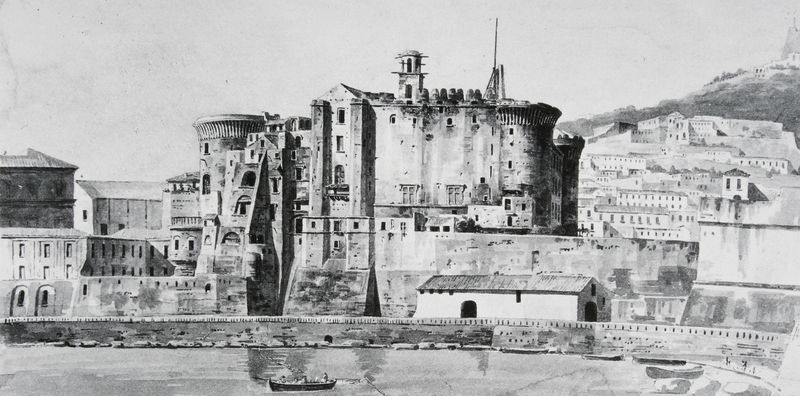
Titel: Ansicht des Castello Nuovo in Neapel
Künstler: Friedrich von Gärtner
Standort: München
Institution: Architekturmuseum der Technischen Universität
Schlagwörter: berg, dunkel, gemälde, himmel, meer, schatten, wasser, weiß, aquarell, fluss, landschaft, menschen, see, stadt, ufer, fenster, frankreich, grau, hell, hintergrund, licht, schwarz, skizze, säulen, zeichnung, dach, gebäude, haus, schloss, wiese, alt, wand, architektur, mensch, stein, steine, bach, ferne, häuser, hügel, natur, spiegelung, brücke, gewässer, kanal, kirche, rauch, wald, anhöhe, boot, boote, kahn, ruder, rund, turm, küste, schiff, strand, ansicht, bogen, fassade, italien, ort, vedute, venedig, abhang, berge, hang, dorf, dächer, giebel, mauer, grafik, graphik, massiv, pilaster, hafen, kähne, rundbogen, kai, kaimauer, dampf, ruderboot, stufen, monumental, hoch, tor, zinnen, befestigung, foto, fotografie, bögen, wände, eingang, erker, tusche, ruine, burg, türme, palazzo, festung, groß, druck, radierung, stich, schwarzweiß, entwurf, tinte, rom, gemäuer, rustika, tore, gefängnis, risalit, mauern, mittelalter, reflektion, siedlung, stadtmauer, etagen, stange, gothik, fotographie, stockwerke, aufnahme, niedrig, mittelmeer, fesnter, dreckig, ufermauer, arno, burgruine, hafenstadt, fahnenstange, schiesscharten, ecktürme, bott, innenstadt, mächtig, wehrturm, baume, eingagn, schmutzig, burgturm, schif, rennaisance, assade, ganges, stdt, engelsburg, bollwerk, dach dächer, kfenster, tadtf, turms, schwarweiß